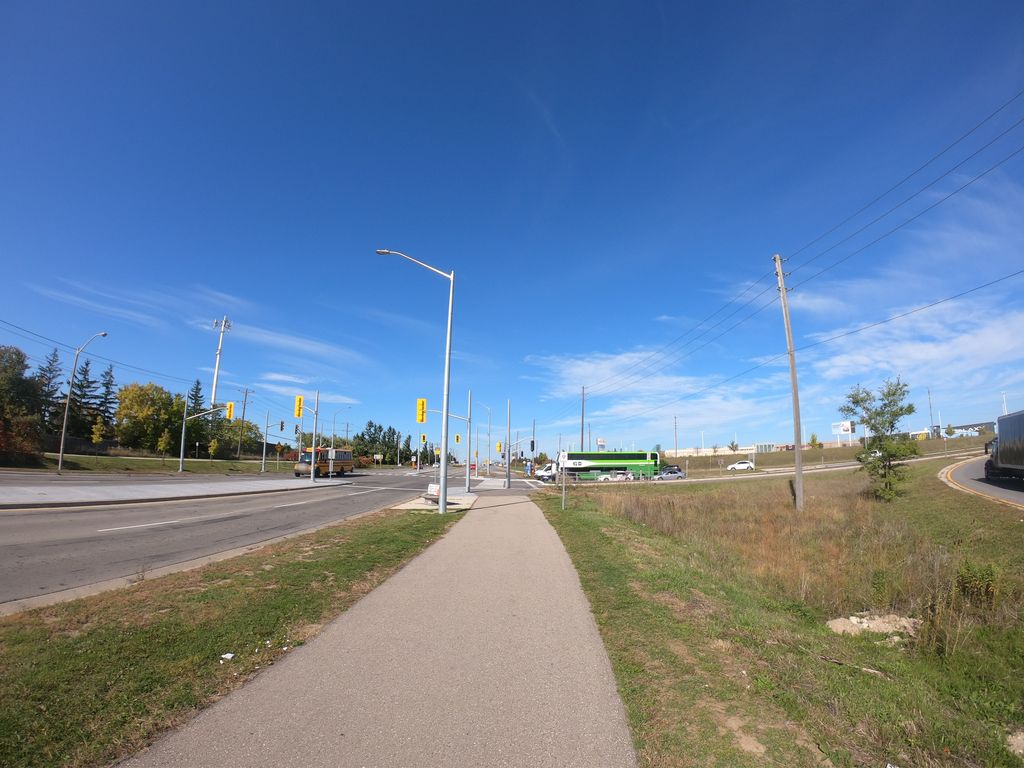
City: kitchener-waterloo